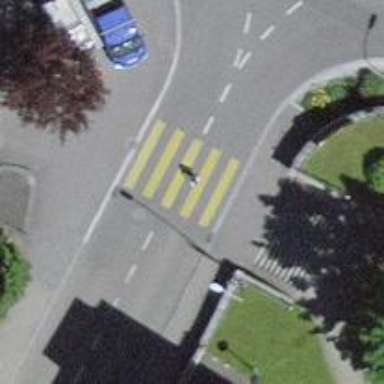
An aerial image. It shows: Marked concrete footway crossing with ramp.